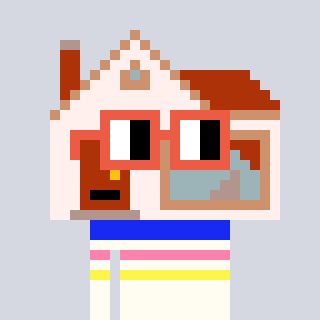
a pixel art character with square orange glasses, a house-shaped head and a grayscale-colored body on a cool background